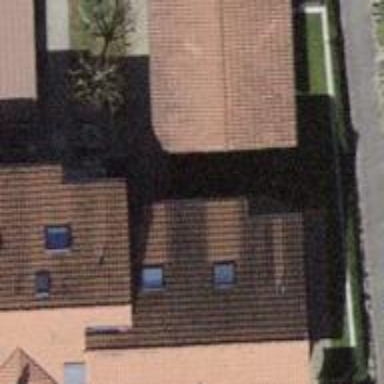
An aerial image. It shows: View of roof of building.